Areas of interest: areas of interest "Residential Area"
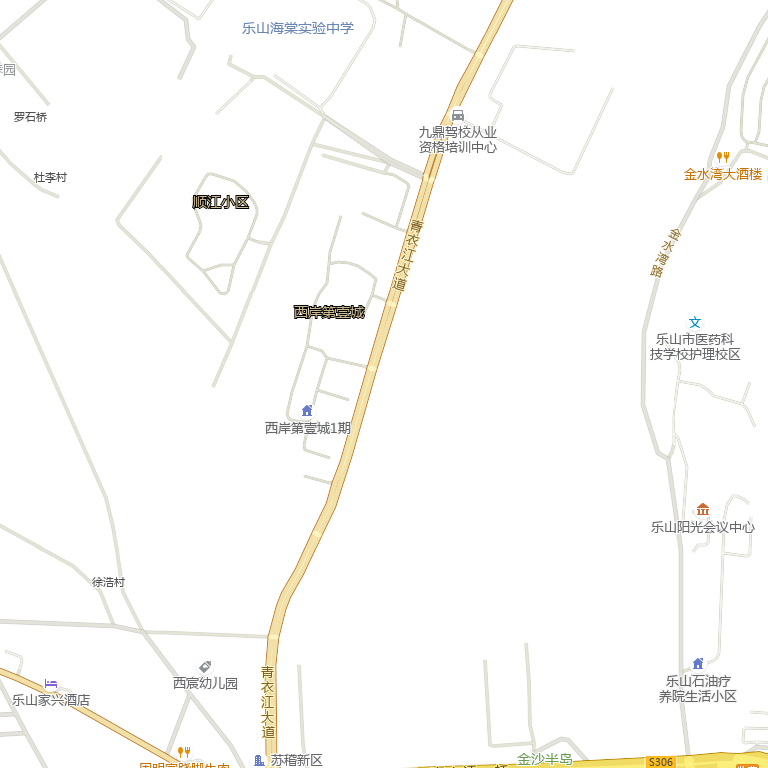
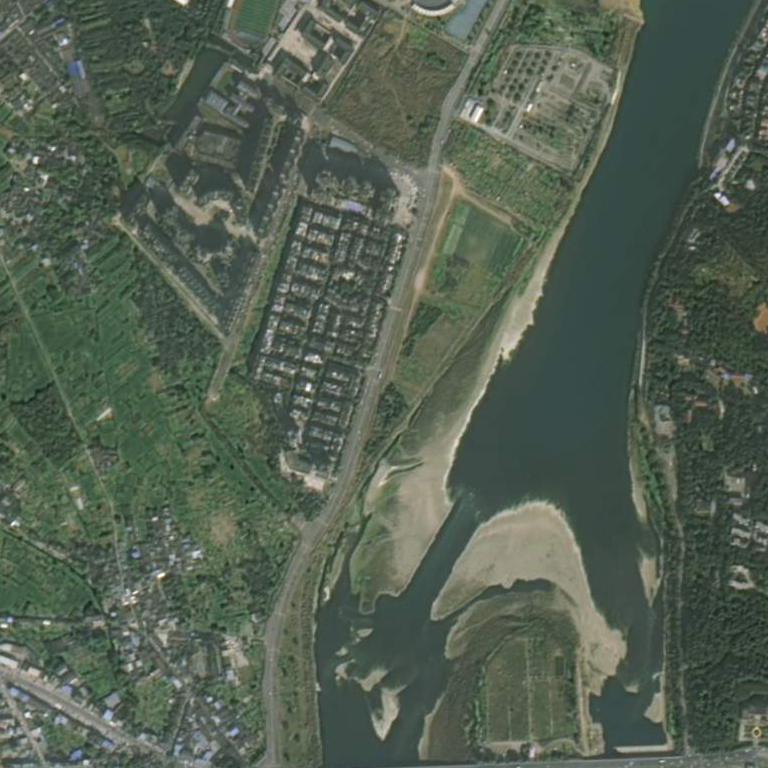